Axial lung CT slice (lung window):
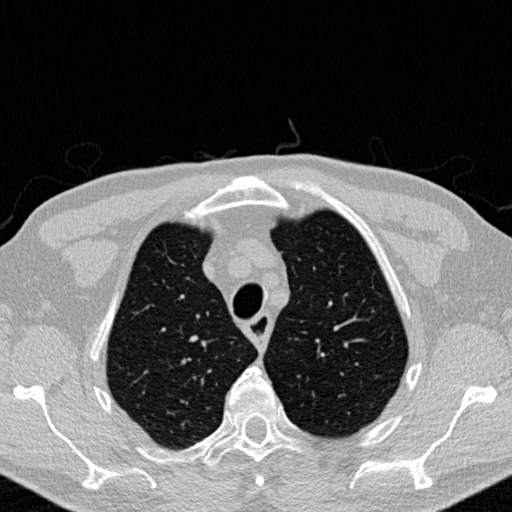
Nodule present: no